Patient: sex M, age 55
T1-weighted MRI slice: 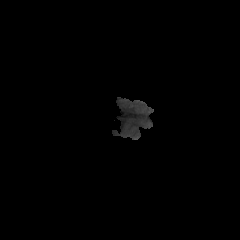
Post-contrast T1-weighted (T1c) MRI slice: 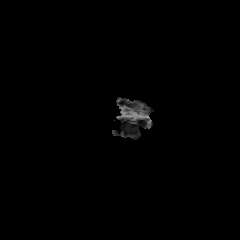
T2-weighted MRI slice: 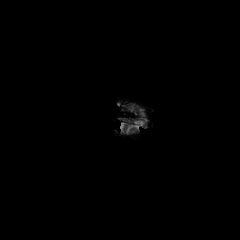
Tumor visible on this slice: no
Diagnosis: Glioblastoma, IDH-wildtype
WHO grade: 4